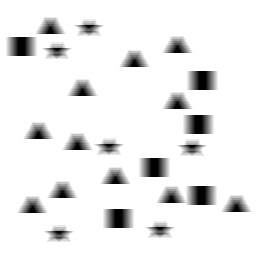
Squares: 6
Triangles: 12
Stars: 6
Total shapes: 24